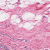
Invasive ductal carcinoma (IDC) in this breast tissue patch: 0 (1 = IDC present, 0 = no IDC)